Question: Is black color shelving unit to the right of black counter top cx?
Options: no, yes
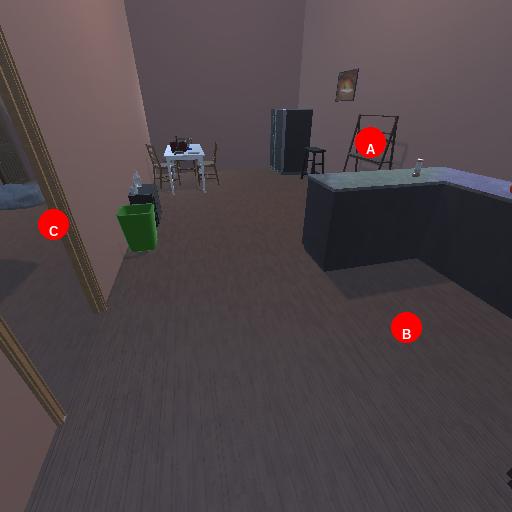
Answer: no